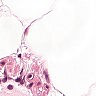
Metastatic tissue present: no